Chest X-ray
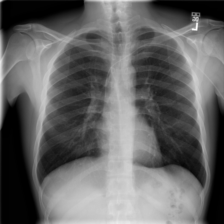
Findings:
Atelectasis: negative
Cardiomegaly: negative
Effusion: negative
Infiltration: negative
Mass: negative
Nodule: negative
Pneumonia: negative
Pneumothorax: negative
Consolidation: negative
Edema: negative
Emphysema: negative
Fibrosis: negative
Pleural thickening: negative
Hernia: negative